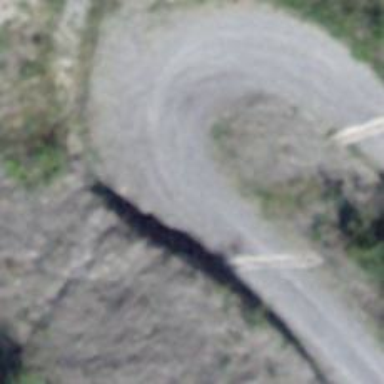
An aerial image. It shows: Fine gravel service road.